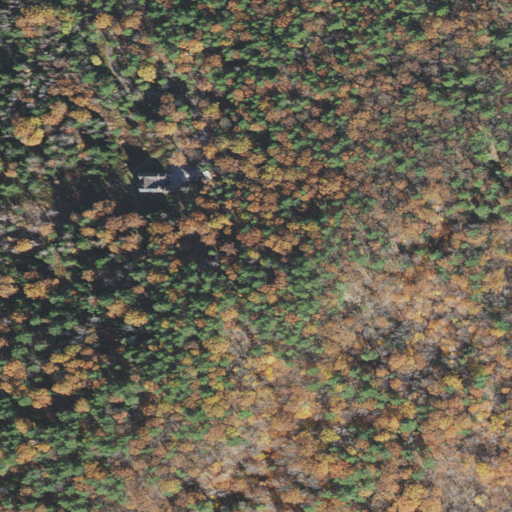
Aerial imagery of mountain in New Hampshire named Couch Hill containing mixed forest, deciduous forest, and evergreen forest